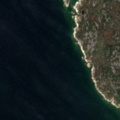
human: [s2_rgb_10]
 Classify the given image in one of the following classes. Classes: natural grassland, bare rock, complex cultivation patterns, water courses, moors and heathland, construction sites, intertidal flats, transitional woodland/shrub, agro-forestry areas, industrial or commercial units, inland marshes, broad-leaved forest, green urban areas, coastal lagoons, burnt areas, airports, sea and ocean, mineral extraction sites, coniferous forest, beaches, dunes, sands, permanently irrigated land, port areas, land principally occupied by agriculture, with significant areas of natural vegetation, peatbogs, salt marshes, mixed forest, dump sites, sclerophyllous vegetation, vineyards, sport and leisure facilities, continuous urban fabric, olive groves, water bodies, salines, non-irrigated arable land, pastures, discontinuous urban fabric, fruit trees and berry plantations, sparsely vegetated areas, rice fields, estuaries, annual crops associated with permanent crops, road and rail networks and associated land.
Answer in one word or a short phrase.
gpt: broad-leaved forest, bare rock, sea and ocean